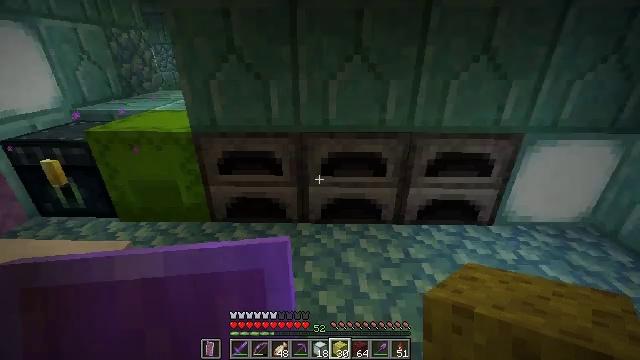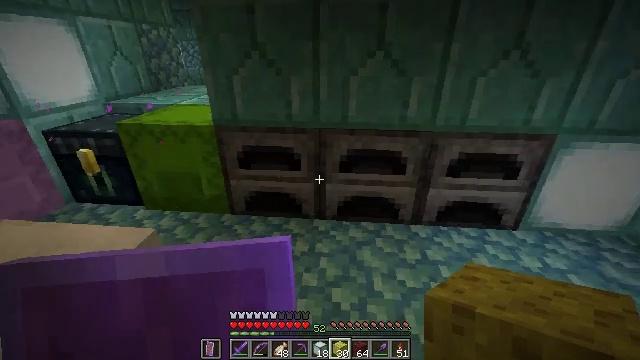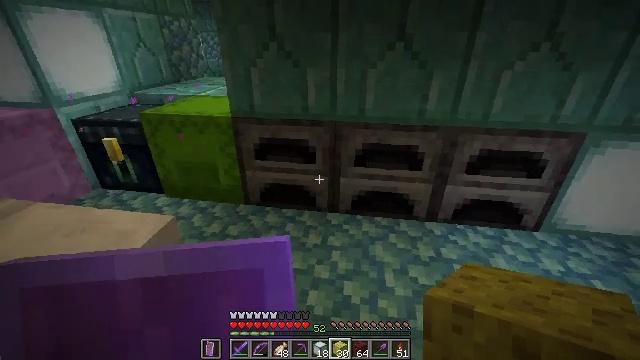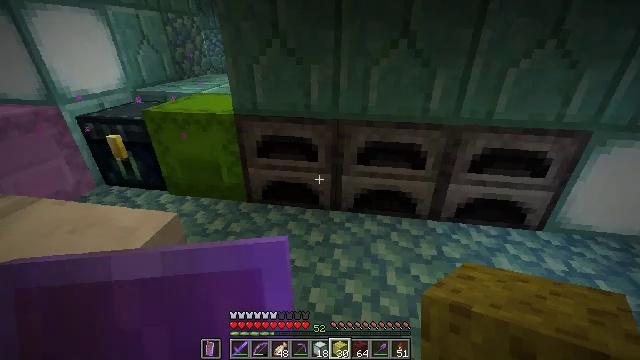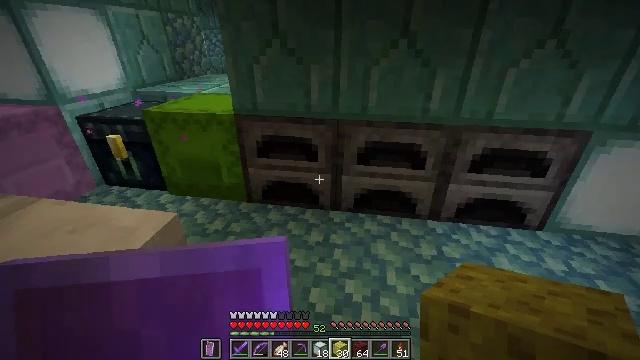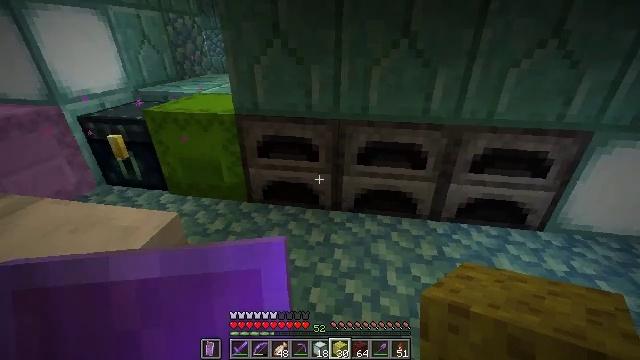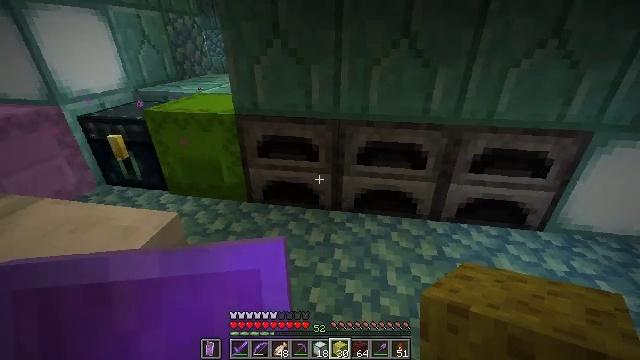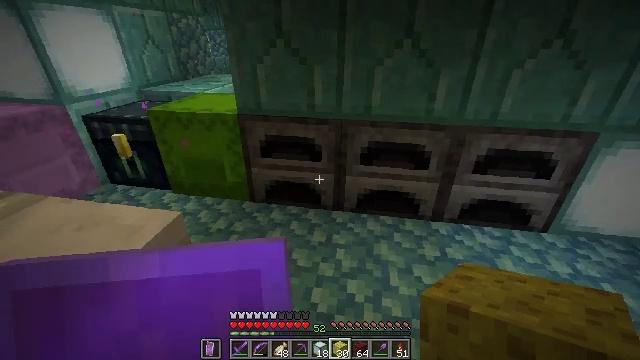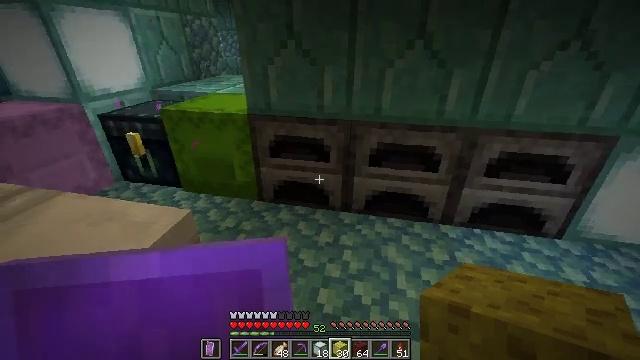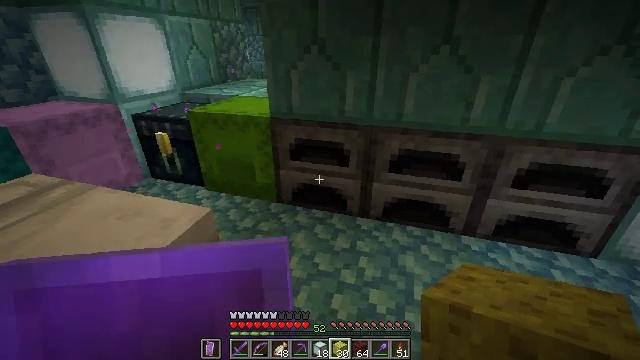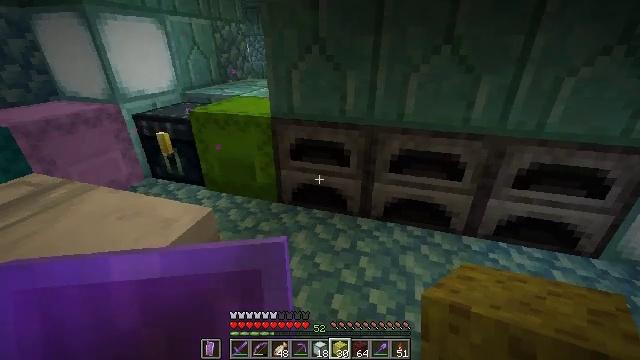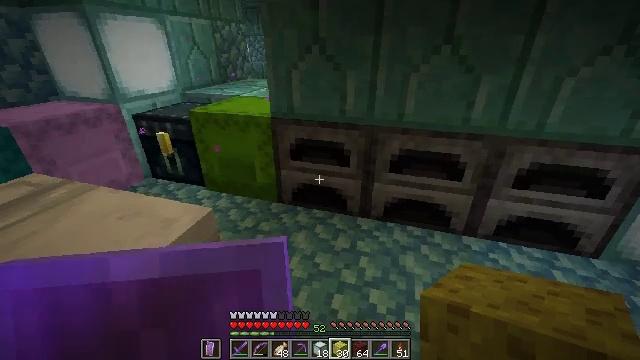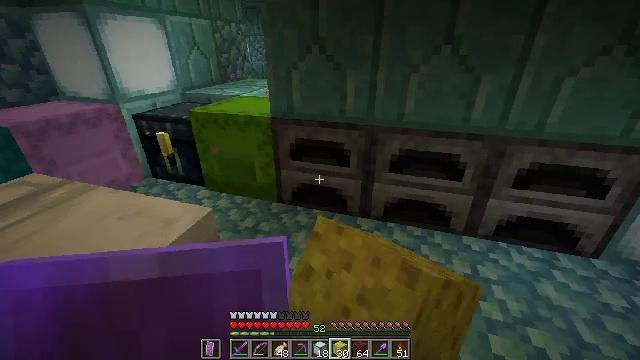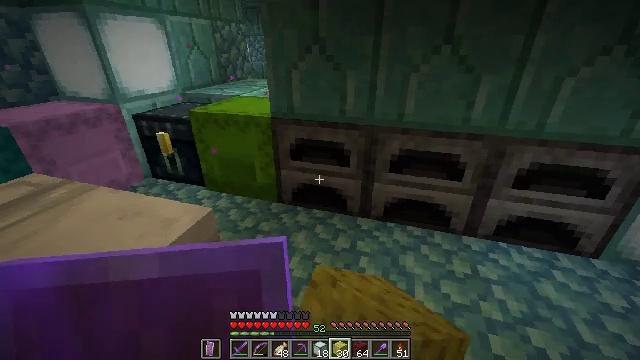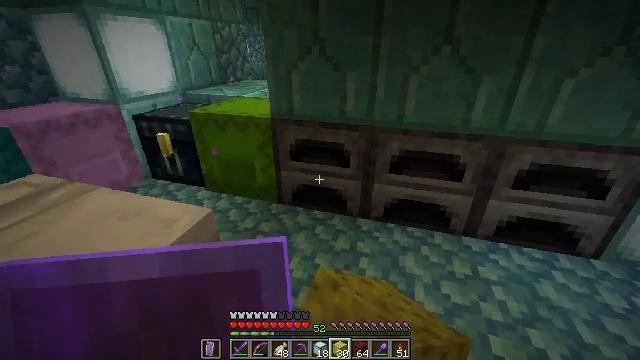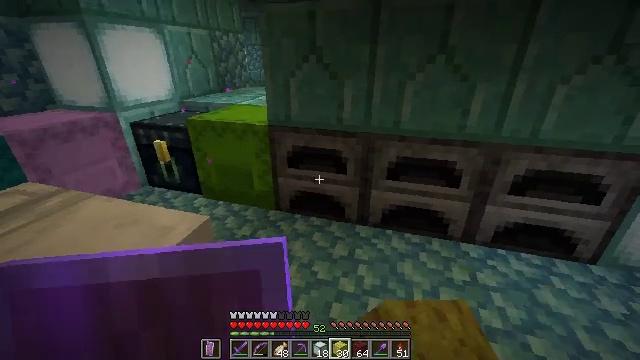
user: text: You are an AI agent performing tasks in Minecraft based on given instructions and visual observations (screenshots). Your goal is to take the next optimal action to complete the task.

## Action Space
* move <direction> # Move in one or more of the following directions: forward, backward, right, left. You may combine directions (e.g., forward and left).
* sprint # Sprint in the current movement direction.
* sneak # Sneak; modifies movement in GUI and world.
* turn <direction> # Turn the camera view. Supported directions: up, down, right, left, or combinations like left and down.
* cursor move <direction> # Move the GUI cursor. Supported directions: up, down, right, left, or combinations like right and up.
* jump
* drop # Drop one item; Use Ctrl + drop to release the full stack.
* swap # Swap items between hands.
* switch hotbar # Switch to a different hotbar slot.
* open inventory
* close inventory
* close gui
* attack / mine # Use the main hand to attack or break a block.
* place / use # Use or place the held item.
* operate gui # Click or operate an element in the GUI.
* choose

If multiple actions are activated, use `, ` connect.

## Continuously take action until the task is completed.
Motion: motion action
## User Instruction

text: craft item sponge
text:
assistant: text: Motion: turn left
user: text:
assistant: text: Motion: turn left and down
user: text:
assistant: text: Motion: no_op
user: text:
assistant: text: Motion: no_op
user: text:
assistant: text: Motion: no_op
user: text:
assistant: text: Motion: no_op
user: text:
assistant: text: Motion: no_op
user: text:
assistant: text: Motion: turn left
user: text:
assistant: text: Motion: turn left
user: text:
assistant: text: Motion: no_op
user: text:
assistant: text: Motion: use / place
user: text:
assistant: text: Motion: use / place
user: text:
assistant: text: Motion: use / place
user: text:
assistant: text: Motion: no_op
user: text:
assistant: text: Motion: turn up
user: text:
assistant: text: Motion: no_op
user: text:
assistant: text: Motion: no_op
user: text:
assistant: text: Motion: no_op
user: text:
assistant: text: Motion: turn up
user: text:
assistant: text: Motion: turn right and up
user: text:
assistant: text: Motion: turn right and up
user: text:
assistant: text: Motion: sneak, turn right and up
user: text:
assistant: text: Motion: sneak
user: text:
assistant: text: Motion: sneak
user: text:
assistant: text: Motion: sneak
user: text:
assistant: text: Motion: sneak
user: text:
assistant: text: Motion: sneak, attack / mine
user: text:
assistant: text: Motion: sneak, attack / mine
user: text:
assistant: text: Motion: sneak, attack / mine
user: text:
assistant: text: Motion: sneak